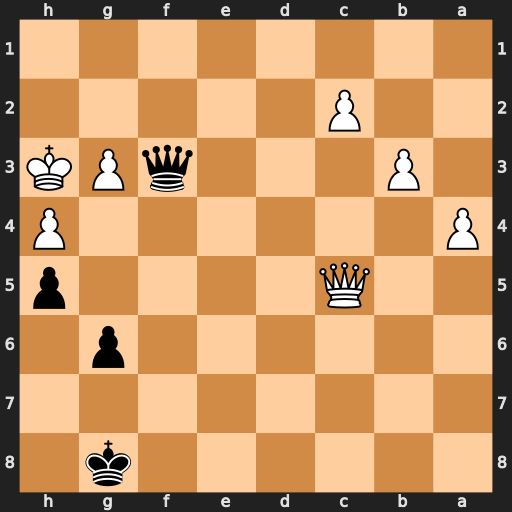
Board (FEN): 6k1/8/6p1/2Q4p/P6P/1P3qPK/2P5/8
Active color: b
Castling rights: -
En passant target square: -
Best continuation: Qh1#